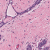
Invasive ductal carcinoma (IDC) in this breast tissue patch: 0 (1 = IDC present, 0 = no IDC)